Question: I have a ordered hashtable I am converting to HTML using the following code:
'''
$VFront = $VPLEX_Front | % {
$cluster = $_ -split ' +'
$hash = [ordered]@{
'Cluster Name' = $cluster[0]
'Total Storage Views' = $cluster[1]
'Unhealthy Storage Views' = $cluster[2]
'Total Registered Initiators' = $cluster[3]
'Total Ports' = $cluster[4]
'Total Exported Volumes' = $cluster[5]
'Total ITLs' = $cluster[6]
}
New-Object -Type PSCustomObject -Property $hash
} | ConvertTo-Html -Fragment
'''
This table will be part of a much larger html report (table within a table if that matters). This works fine but the cells are a little to close for comfort. Here is the output:

I'd like to add some spacing between the columns so it is easier to read across.
I tried using -Head after ConvertTo-Html and setting a style with cell padding but it just printed the html code in plain text.
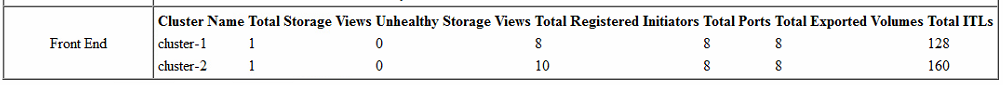
Answer: You are creating fragment of HTML in your code above. If you look at the <URL> article for 'ConvertTo-HTML' you will see that you cannot combine -Head and -Fragment parameters as they are from different parameter sets.
Looking at the details for '-Fragment' on the same page reads
> Generates only an HTML table. Fragment: The HTML, HEAD, TITLE, and BODY tags are omitted.
Not sure if this is the best caliber for an answer but you could edit the html text before you put it into its final location.
'''
$html = $html -replace "\<table\>",'<table cellpadding="10">'
'''
Where '$html' is the output from your code snippet. That will add some padding to the table which you could adjust as needed.
First is obviously the example with the padding changed.